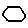
Label: hexagon